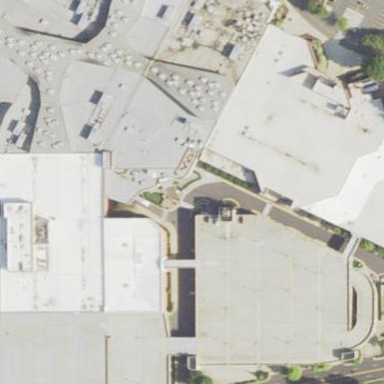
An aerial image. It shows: Department store building.